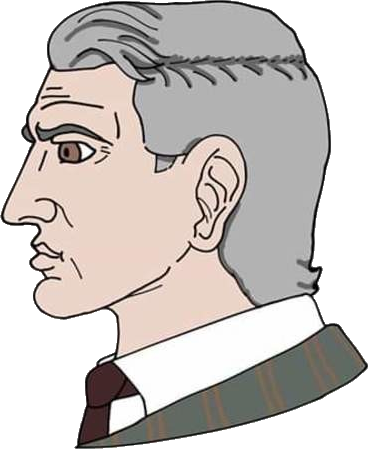
Label: 4_Yes_Chad